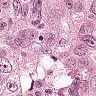
Metastatic tissue present: yes